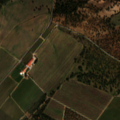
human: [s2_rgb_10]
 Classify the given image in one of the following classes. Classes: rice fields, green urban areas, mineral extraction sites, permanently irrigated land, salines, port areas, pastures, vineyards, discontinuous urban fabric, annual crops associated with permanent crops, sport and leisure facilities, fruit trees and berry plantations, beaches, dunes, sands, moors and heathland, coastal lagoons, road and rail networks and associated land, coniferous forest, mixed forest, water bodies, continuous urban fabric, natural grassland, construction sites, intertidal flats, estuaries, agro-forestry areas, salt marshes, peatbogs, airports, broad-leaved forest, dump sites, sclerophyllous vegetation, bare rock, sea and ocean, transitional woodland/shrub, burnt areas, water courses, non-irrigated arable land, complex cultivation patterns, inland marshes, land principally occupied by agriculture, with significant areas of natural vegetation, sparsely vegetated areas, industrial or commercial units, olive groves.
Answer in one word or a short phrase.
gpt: non-irrigated arable land, vineyards, fruit trees and berry plantations, agro-forestry areas, natural grassland, transitional woodland/shrub